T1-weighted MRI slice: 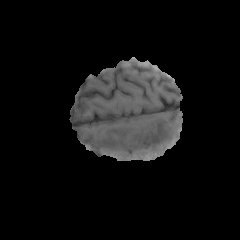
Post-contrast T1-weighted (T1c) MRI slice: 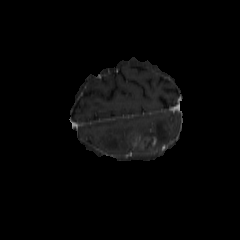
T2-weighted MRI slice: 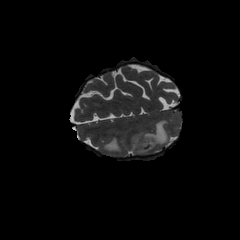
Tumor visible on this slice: yes